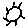
Label: sun